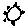
Label: sun